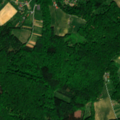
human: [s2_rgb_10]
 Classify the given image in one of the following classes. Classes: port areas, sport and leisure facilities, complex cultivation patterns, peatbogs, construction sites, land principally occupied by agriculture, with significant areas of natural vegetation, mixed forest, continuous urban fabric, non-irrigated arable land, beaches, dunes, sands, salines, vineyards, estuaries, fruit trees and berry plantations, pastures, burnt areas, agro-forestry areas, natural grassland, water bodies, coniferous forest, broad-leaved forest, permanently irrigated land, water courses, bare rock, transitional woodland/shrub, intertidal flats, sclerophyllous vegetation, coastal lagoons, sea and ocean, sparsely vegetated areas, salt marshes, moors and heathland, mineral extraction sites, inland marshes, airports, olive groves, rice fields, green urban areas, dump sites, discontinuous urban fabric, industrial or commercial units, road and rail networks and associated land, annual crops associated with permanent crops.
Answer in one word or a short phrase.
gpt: non-irrigated arable land, vineyards, complex cultivation patterns, broad-leaved forest, mixed forest